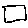
Label: square